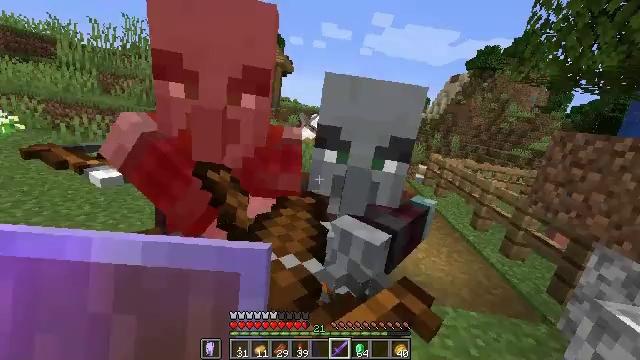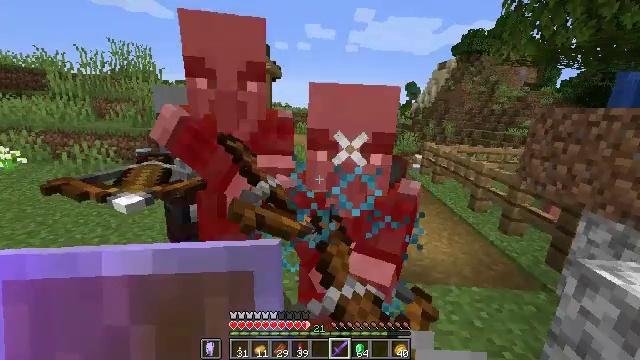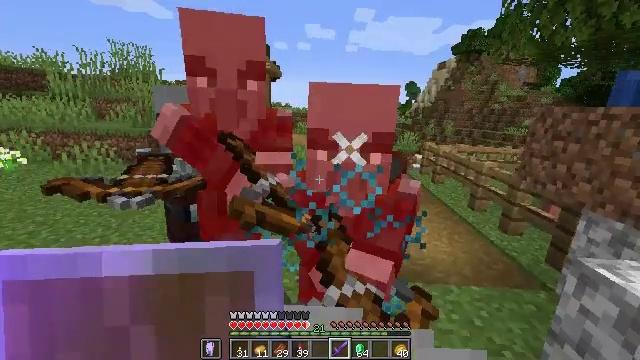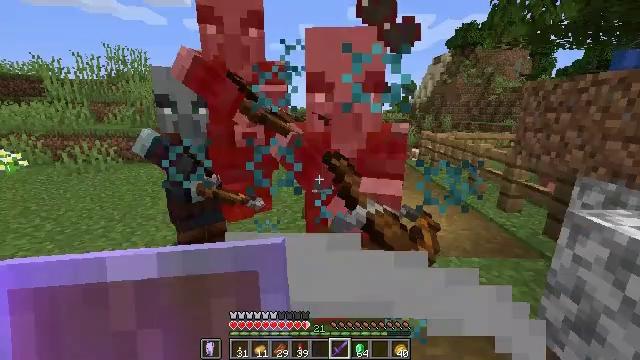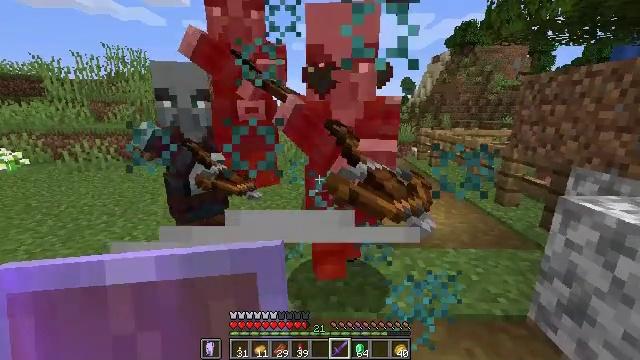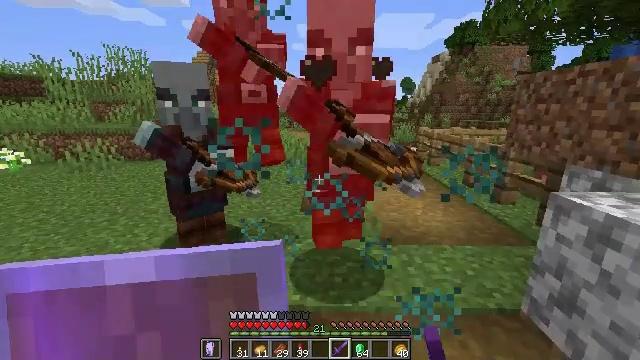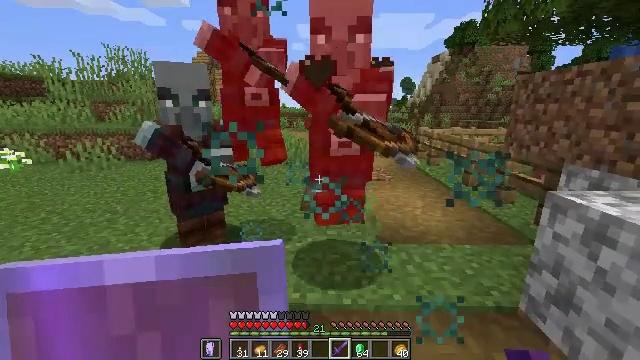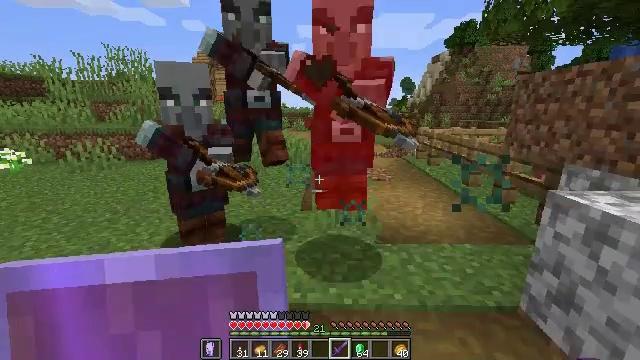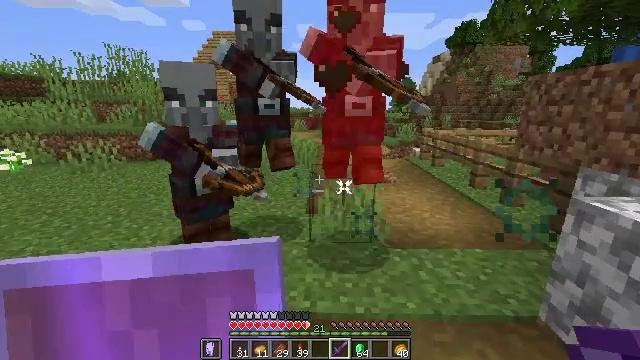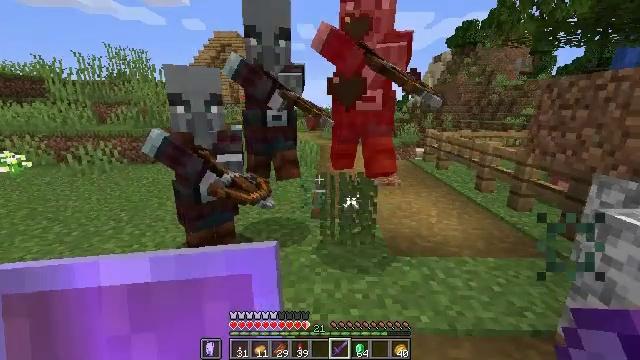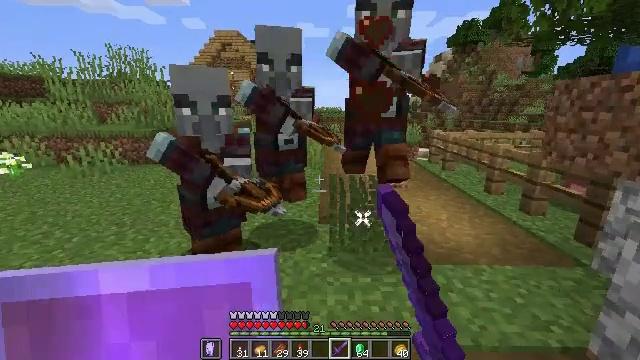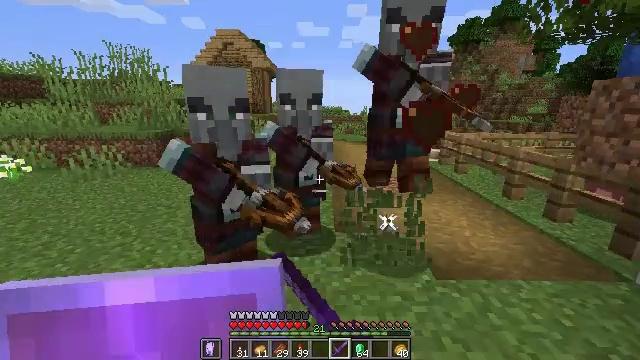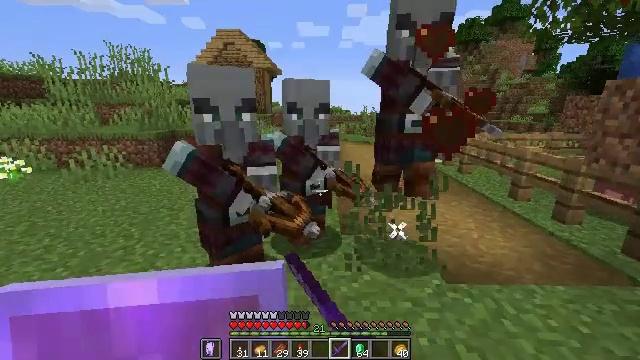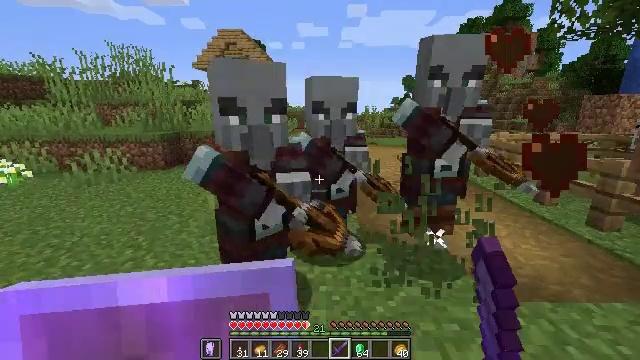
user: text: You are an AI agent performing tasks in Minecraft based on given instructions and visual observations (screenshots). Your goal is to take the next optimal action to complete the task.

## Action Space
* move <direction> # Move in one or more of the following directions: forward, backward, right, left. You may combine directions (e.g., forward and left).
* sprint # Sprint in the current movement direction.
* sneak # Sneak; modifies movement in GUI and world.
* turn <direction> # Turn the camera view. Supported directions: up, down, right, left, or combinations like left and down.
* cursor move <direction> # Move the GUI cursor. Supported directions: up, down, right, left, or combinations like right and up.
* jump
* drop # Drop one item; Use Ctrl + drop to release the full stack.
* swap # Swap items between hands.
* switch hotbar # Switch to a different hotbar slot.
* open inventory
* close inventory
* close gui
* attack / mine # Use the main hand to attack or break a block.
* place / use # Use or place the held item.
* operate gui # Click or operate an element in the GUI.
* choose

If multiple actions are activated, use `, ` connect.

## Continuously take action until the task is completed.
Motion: motion action
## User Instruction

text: Mine the grass in the plains.
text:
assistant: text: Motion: attack / mine
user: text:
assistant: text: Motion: attack / mine
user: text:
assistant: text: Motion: attack / mine
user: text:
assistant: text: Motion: attack / mine
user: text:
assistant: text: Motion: attack / mine
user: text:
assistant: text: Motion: attack / mine
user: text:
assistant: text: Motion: move forward and move left, attack / mine
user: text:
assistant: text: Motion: move forward and move left, attack / mine
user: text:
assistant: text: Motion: move forward and move left, attack / mine
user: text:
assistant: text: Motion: move forward and move left, attack / mine
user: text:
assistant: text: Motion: move forward and move left
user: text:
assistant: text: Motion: move forward and move left
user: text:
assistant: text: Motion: move forward and move left, attack / mine
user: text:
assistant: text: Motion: attack / mine